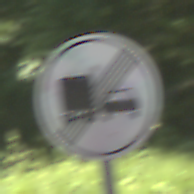
Verkehrszeichen: EndeUeberholverbotKraftfahrzeuge
Umgebung: Outdoor, RoadRail
Tageszeit: Midday
Wetter: Clear
Licht: Natural
Jahreszeit: NotSpecified
Kontrast: HighContrast